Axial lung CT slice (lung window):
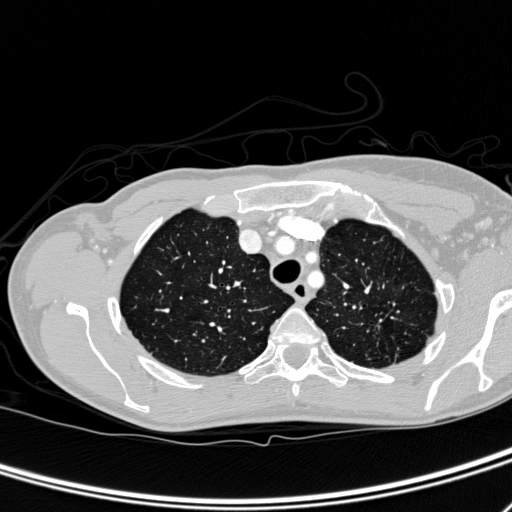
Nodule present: no